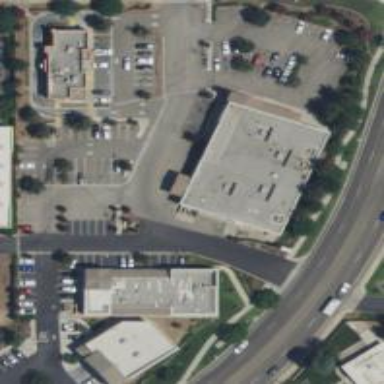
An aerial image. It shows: Pharmacy providing healthcare services.